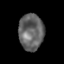
Tissue: lung
Cell type: Epithelial cells
Senescence score: 0.09411
Nuclear area (px): 883
Mean DAPI intensity: 100.984